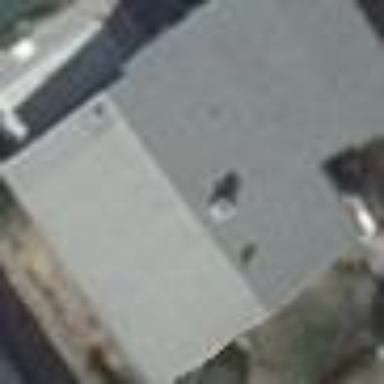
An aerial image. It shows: Detached building with gabled roof.